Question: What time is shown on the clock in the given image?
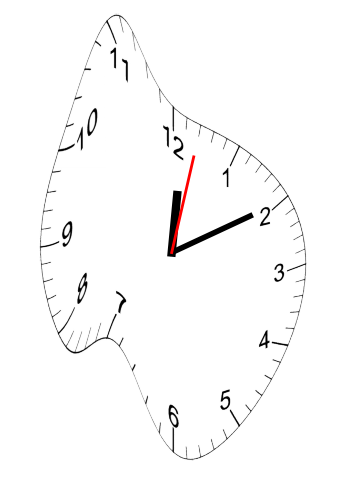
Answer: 12:10:02